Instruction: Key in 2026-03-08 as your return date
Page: home
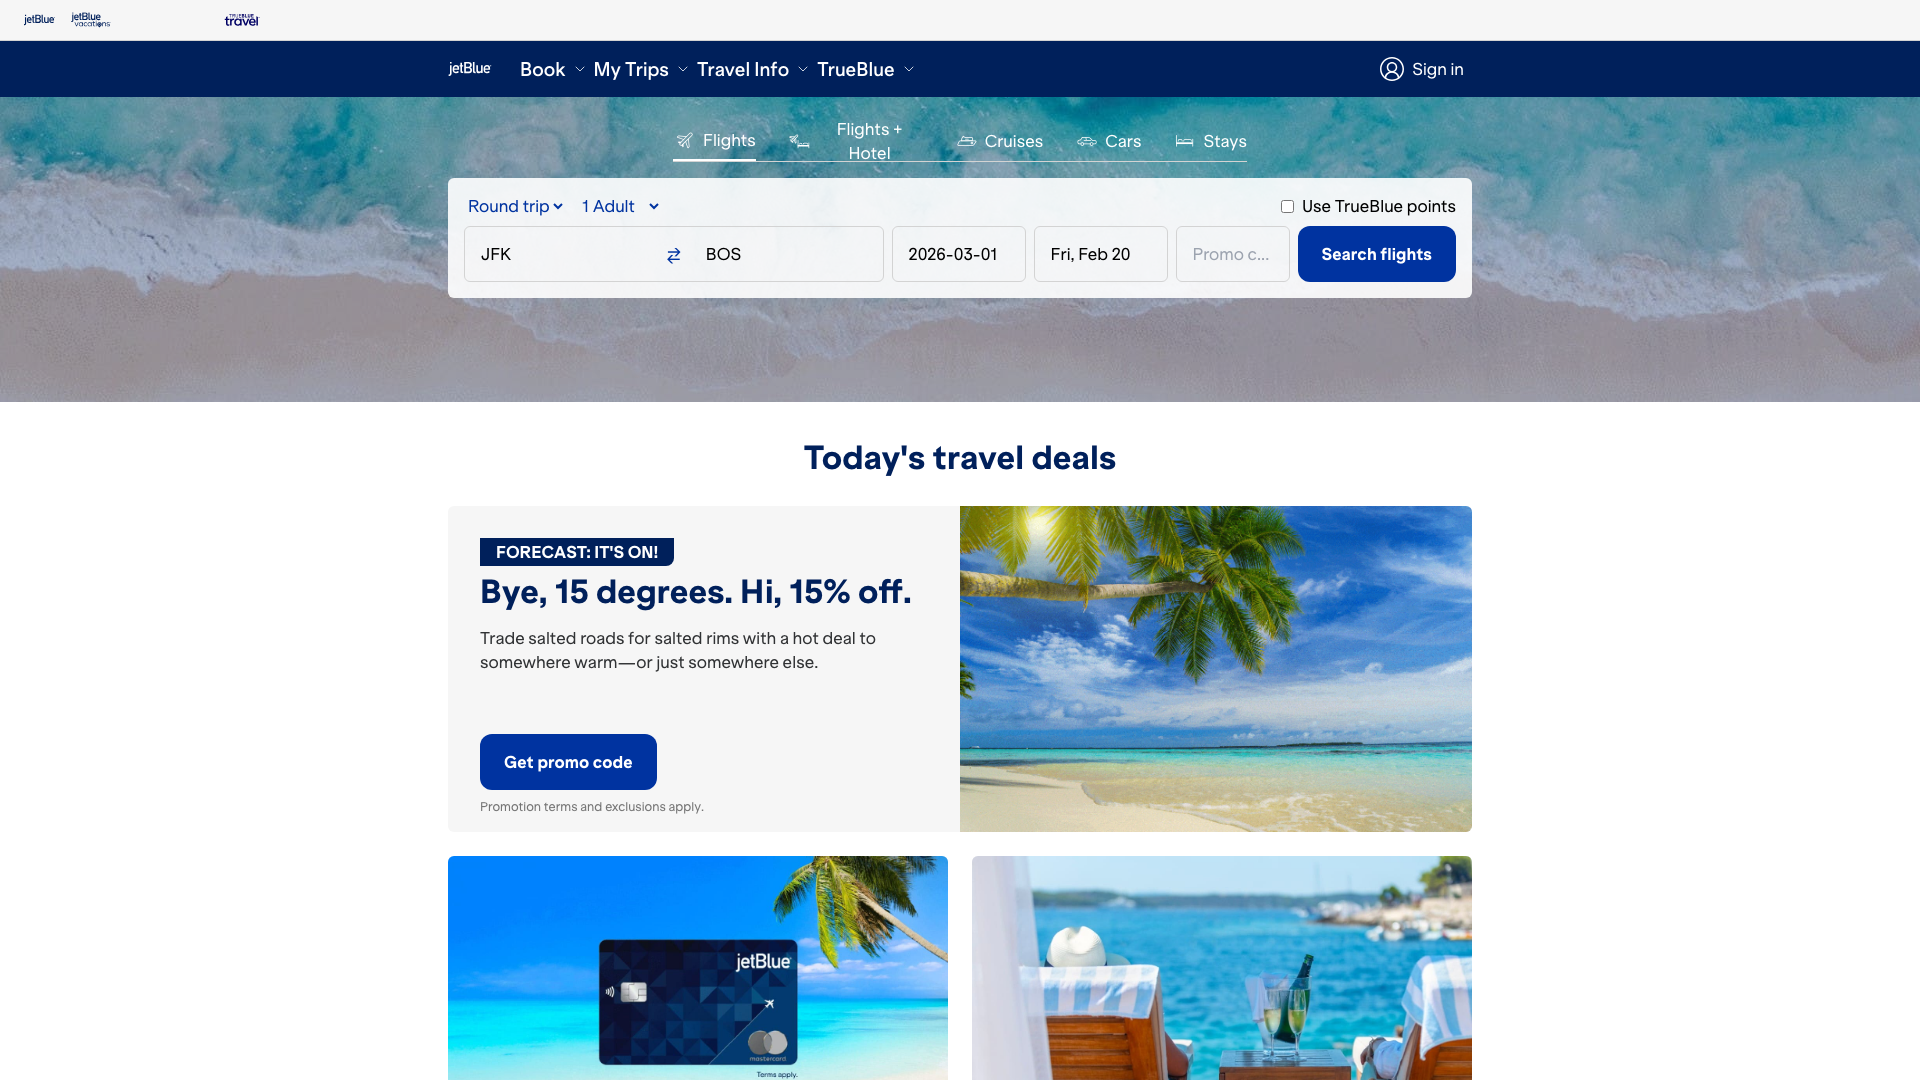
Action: type